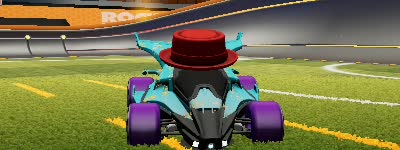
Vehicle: aftershock